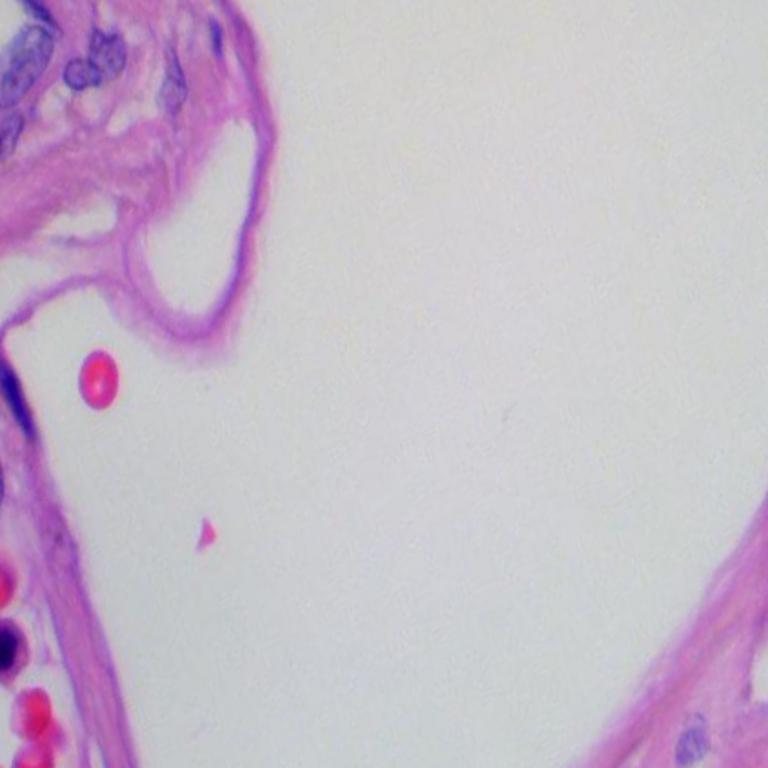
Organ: lung
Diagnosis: benign